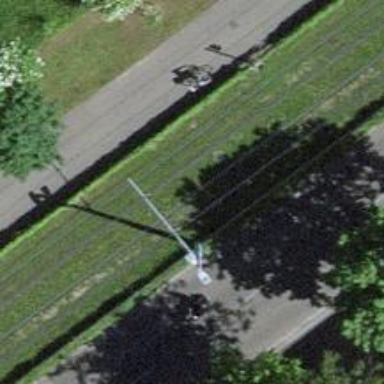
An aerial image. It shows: Railway signal.